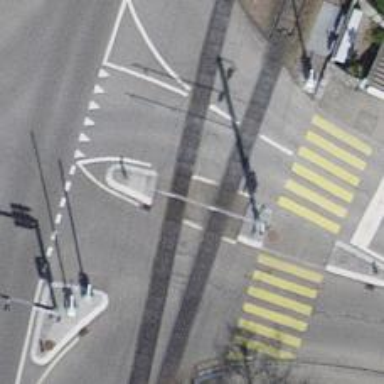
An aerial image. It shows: Level crossing with barriers.